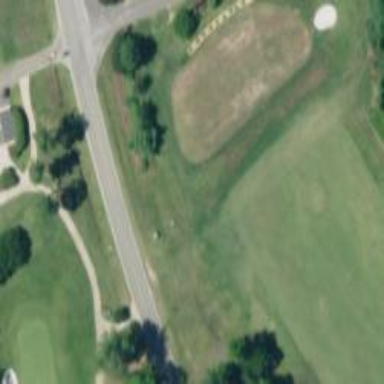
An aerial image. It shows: Grass area designated as golf tee.